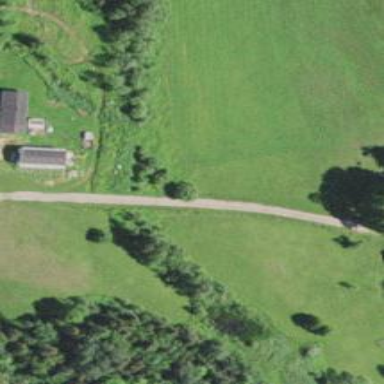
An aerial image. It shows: Driveway leading to service road.